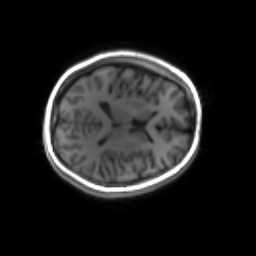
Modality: inplaneT1
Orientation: axial
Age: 23
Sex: female
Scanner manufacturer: siemens
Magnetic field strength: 3 T
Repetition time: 1.2 s
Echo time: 0.00251 s